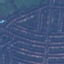
Land use / land cover: Residential